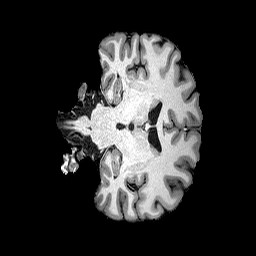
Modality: T1w
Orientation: coronal
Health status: healthy